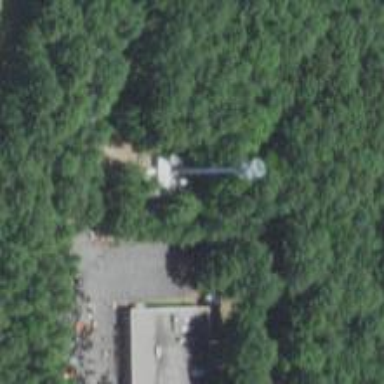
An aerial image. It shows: Communication mast tower.